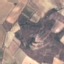
Label: PermanentCrop